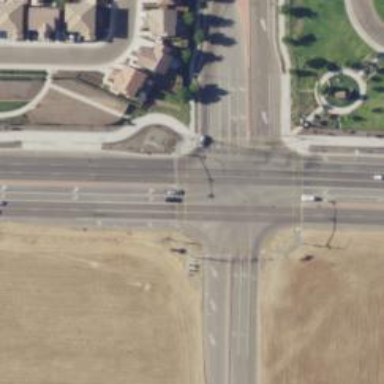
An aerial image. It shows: Crossing road.